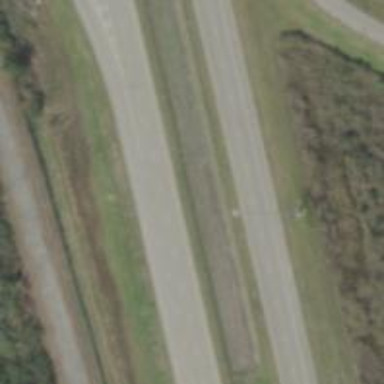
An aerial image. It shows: Asphalt trunk highway.